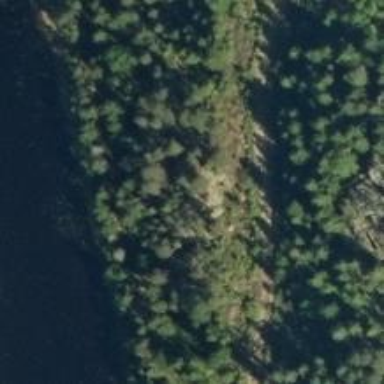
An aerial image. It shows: Cliff in nature.